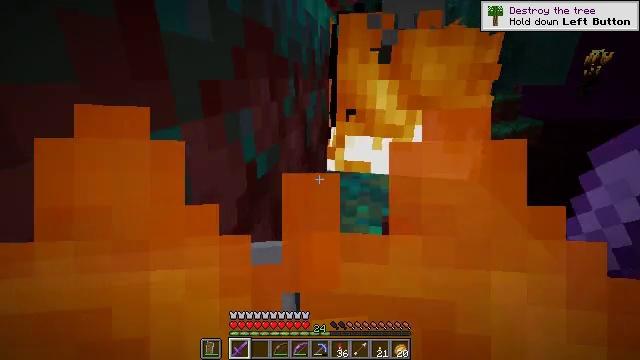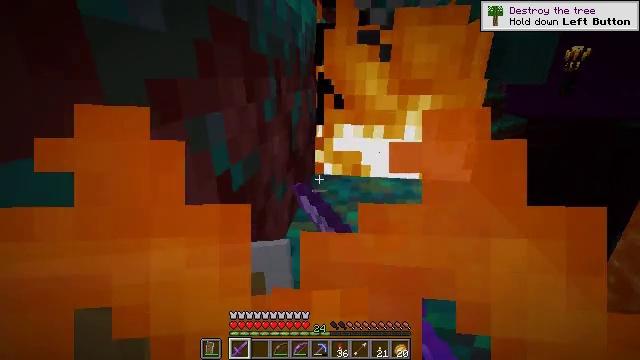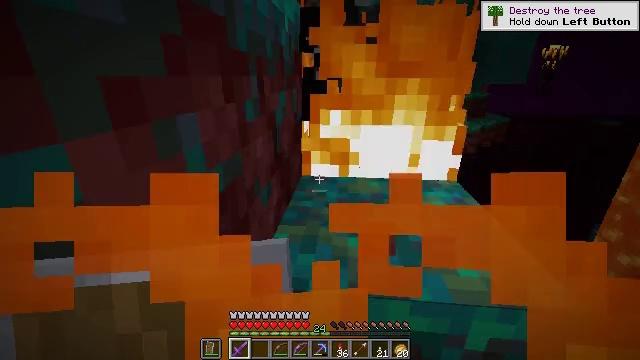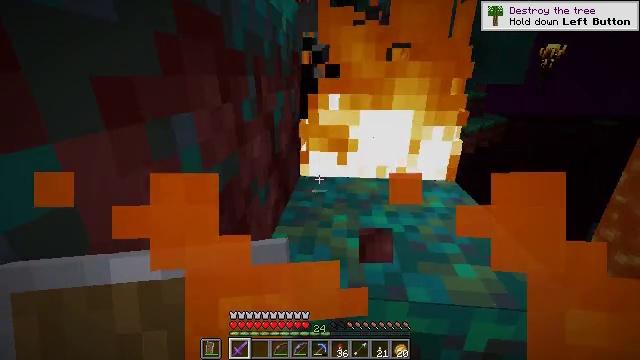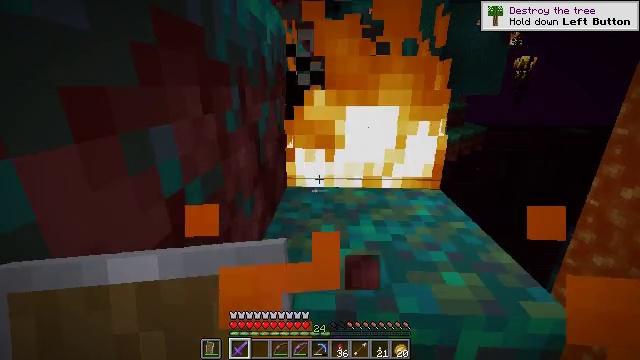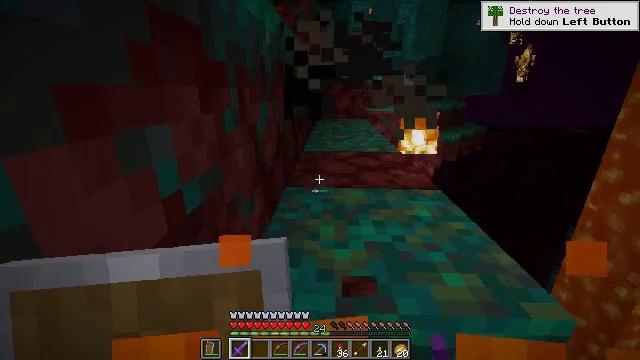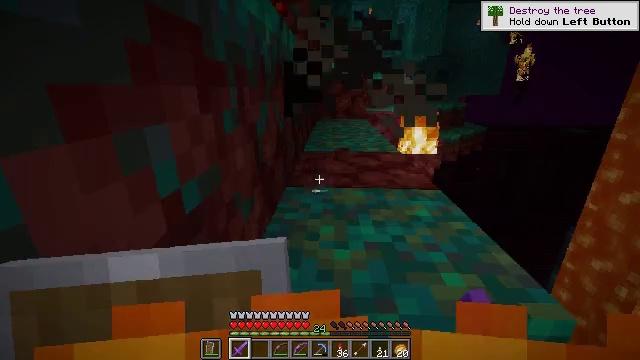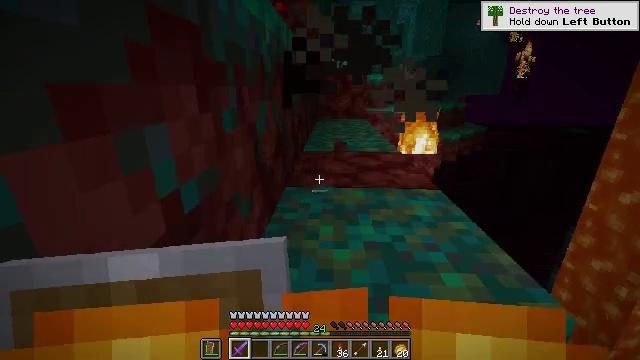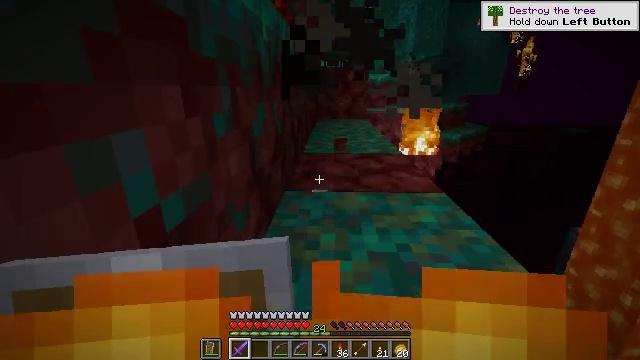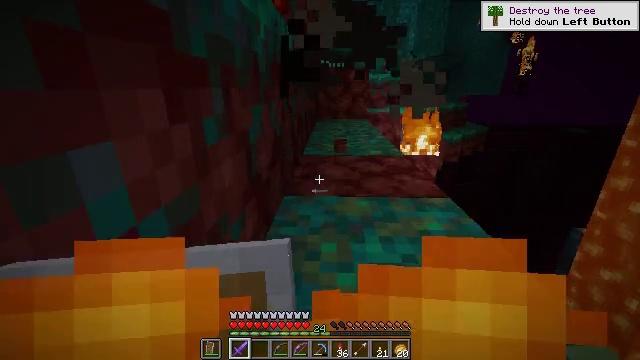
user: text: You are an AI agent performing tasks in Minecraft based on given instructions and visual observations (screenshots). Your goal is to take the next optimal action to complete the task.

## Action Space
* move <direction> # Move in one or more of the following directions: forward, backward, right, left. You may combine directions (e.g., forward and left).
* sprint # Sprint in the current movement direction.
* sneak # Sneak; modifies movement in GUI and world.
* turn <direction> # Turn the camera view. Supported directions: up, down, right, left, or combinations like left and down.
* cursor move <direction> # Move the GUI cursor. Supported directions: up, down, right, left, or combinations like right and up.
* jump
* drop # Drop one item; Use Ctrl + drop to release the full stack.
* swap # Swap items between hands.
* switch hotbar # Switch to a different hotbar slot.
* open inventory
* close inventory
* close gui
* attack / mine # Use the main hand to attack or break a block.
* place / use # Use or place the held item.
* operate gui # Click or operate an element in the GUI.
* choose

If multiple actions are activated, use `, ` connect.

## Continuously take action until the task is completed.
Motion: motion action
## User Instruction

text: Break the fire block.
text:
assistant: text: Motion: turn right
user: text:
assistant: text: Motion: turn right
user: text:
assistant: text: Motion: no_op
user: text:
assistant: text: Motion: turn right and up
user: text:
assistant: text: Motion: attack / mine
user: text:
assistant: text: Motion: attack / mine
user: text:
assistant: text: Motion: no_op
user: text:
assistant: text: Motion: move forward
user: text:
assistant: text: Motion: move forward
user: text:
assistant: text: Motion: jump